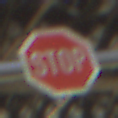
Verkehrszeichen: Stop
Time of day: Midday
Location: Outdoor (Urban)
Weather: Clear
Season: NotSpecified
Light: Natural